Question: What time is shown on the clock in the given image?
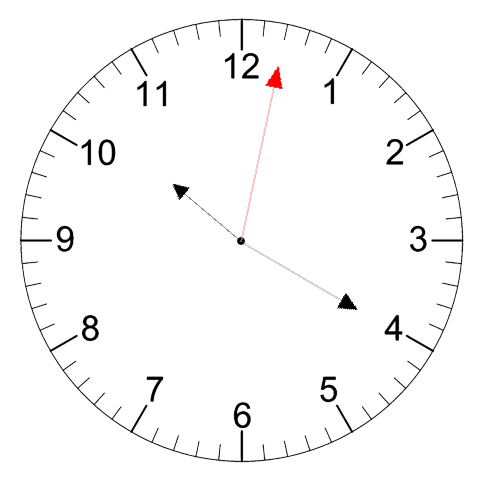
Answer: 10:20:02